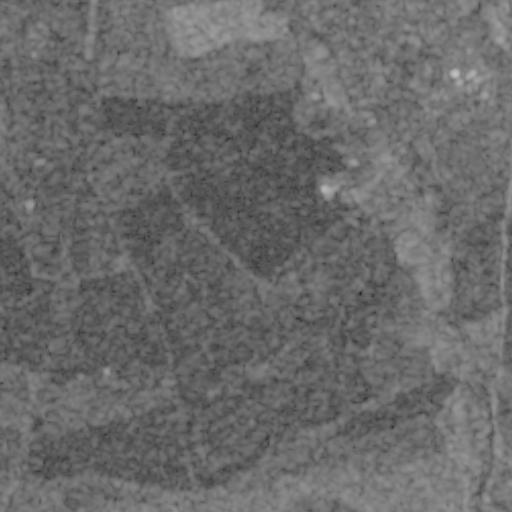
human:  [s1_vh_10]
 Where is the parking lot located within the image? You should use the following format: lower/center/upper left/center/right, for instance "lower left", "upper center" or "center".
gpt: The parking lot is located in the upper right of the image.
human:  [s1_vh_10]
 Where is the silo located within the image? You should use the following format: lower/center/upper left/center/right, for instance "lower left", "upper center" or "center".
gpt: The silo is located in the center of the image.
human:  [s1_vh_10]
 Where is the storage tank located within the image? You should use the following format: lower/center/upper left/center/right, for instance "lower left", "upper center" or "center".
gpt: The storage tank is located in the center right of the image.
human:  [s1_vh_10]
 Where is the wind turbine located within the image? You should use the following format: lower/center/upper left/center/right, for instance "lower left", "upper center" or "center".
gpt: The wind turbine is located in the left of the image.
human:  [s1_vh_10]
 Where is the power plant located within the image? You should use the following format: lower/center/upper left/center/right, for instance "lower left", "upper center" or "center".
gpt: There is no power plant in the image.

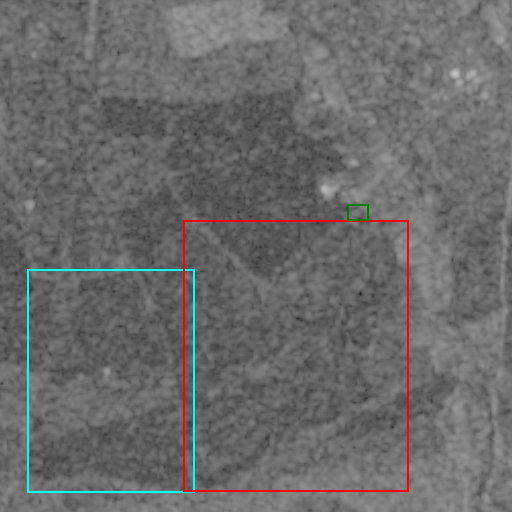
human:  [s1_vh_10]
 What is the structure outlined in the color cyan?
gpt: The structure outlined in cyan is a crop field.
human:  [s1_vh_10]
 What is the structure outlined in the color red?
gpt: The structure outlined in red is a park.
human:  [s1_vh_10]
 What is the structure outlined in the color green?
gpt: The structure outlined in green is a parking lot.
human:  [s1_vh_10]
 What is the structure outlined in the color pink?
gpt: There is no pink outline.